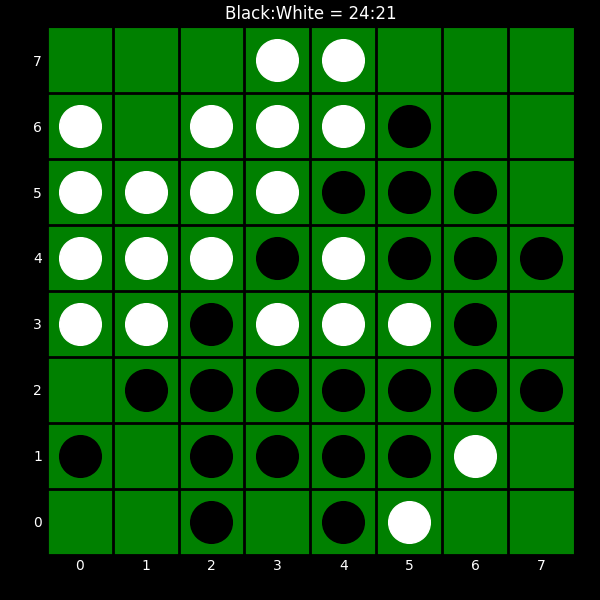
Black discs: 24
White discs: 21